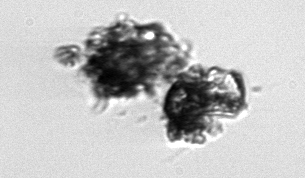
Label: Thalassiosira_TAG_external_detritus